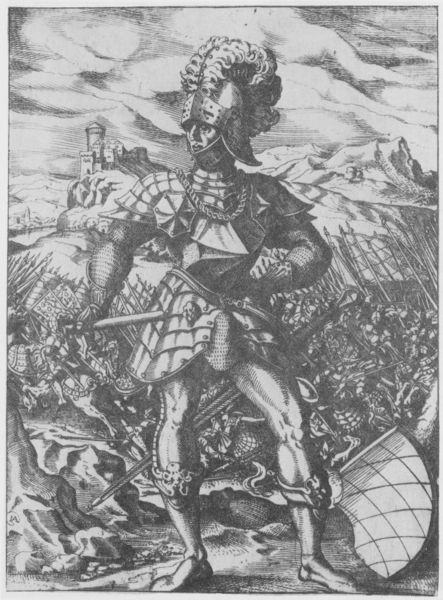
Titel: Bildnis von Arnold, Graf von Lengfeld
Künstler: Jost Amman
Institution: (Seriendruck)
Schlagwörter: berg, feder, held, himmel, kampf, kämpfer, mann, weiß, wolken, menschen, grau, hintergrund, schwarz, zeichnung, karo, arme, stein, steine, tod, portrait, horizont, hügel, pose, pferd, pferde, stock, turm, beine, federbusch, schiffe, fahne, berge, fels, gebirge, kette, grafik, graphik, krieg, schlacht, lanze, soldaten, knie, schild, panzer, stolz, burg, festung, druck, schraffur, stich, schwert, gemetzel, getümmel, degen, helm, stiefel, ritter, armee, heer, rüstung, römer, wappen, rauten, harnisch, portät, lanschaft, kavallerie, teufel, dramatisch, mittelalter, krieger, lanzen, feldherr, visier, macht, dürer, helmbusch, heroisch, siegerpose, infanterie, perde, fußvolk, heerscharen, krief, feldmarschall, kriegsszene, federbüschel, radiwerung